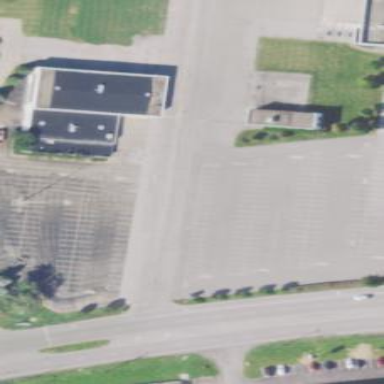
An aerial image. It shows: Parking area.